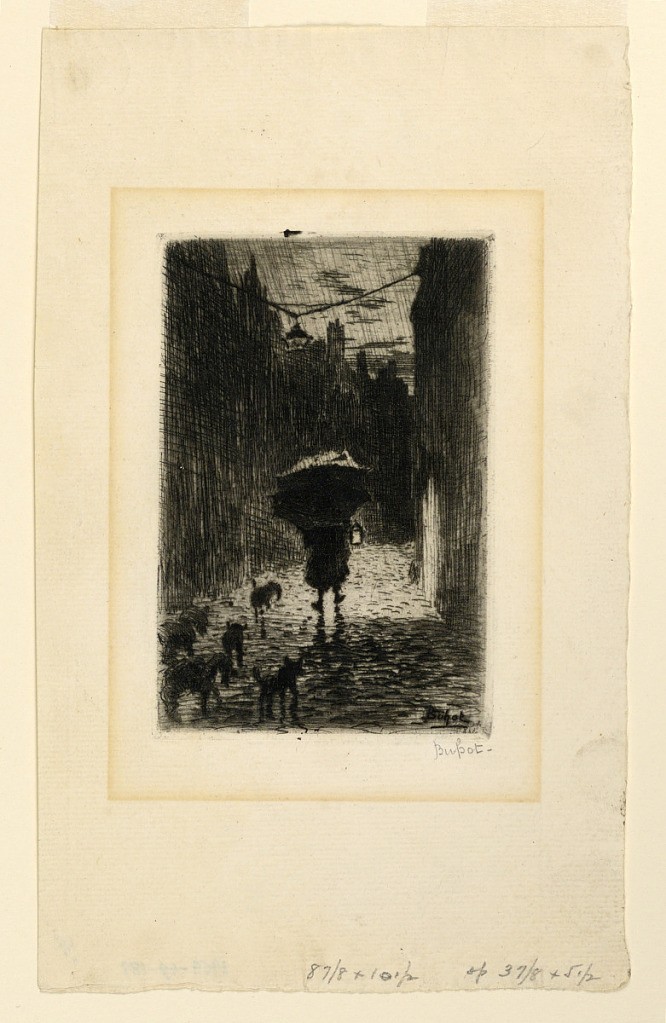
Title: Rainy day
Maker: Félix Hilaire Buhot, French, 1847–1898
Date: ca. 1875
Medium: Etching in black ink on white paper
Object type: Print
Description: A narrow street in evening on a rainy day. One person with an opened umbrella carrying a lamp recedes into background followed by several dogs.